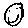
Label: smiley face